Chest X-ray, PA view. Patient: 62 years old, sex M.
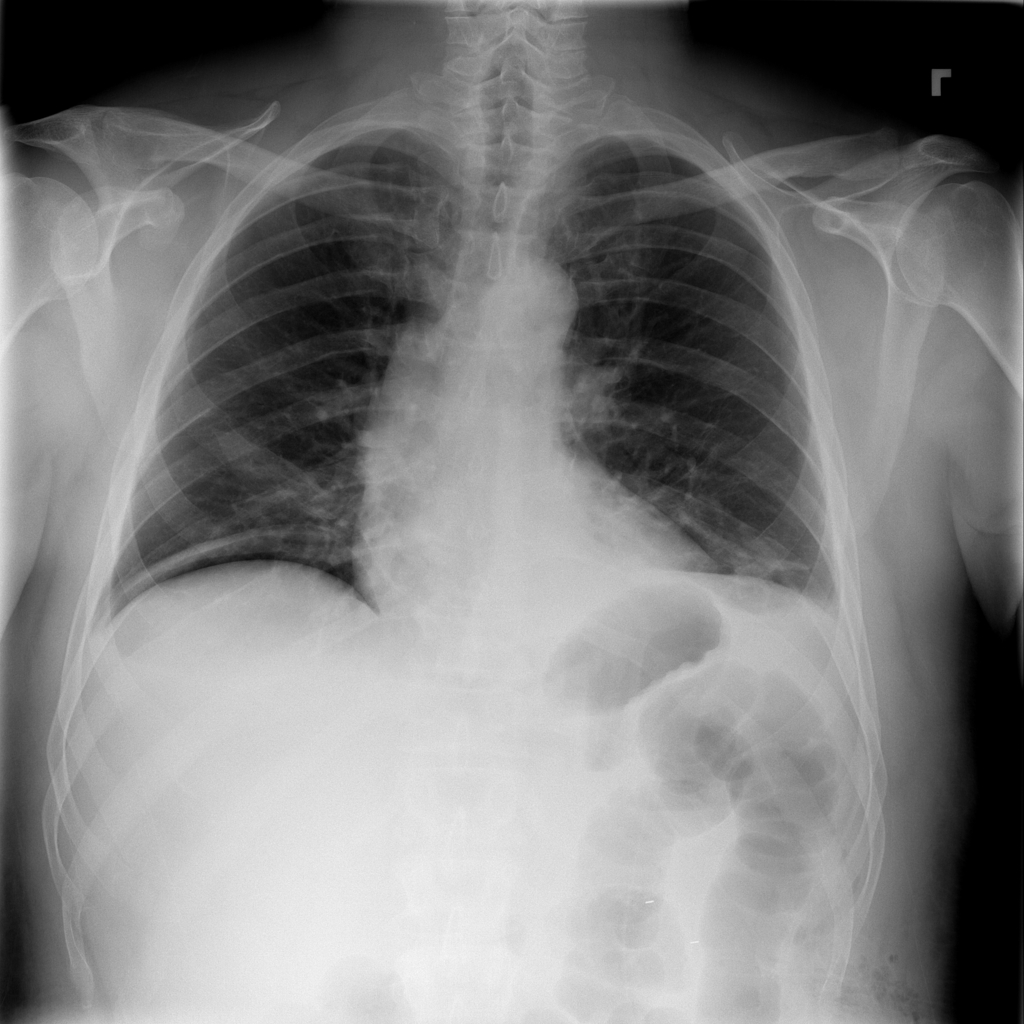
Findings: Atelectasis